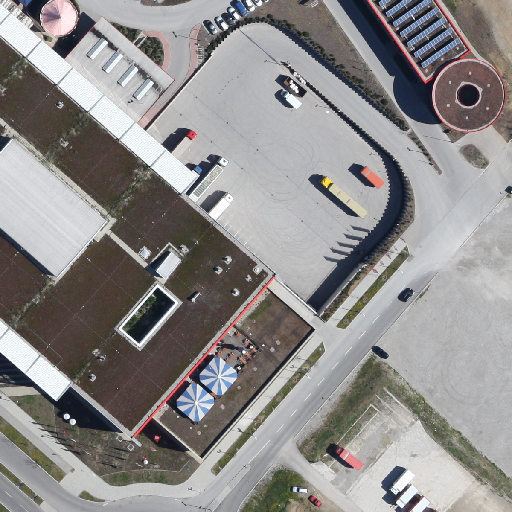
Referring expression: car in the parking area